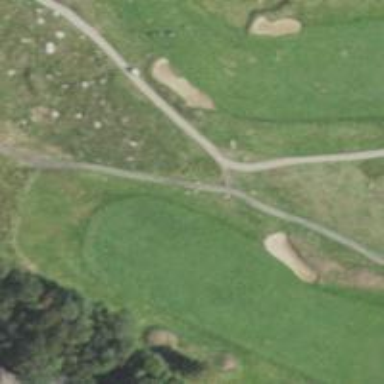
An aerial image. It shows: Path for golf carts.